Aerial crown-view tile of a tropical tree (Barro Colorado Island, Panama), acquired 20250818:
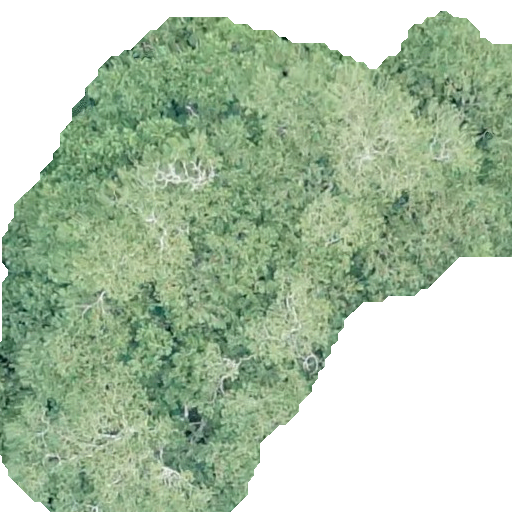
Species: Dipteryx oleifera
GBIF accepted scientific name: Dipteryx oleifera
Crown area: 296.586 m²